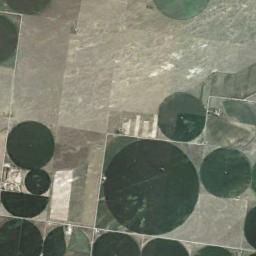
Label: circular_farmland